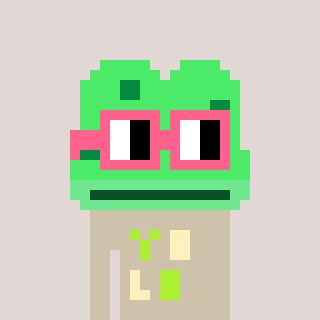
a pixel art character with square pink glasses, a frog-shaped head and a bege-colored body on a warm background